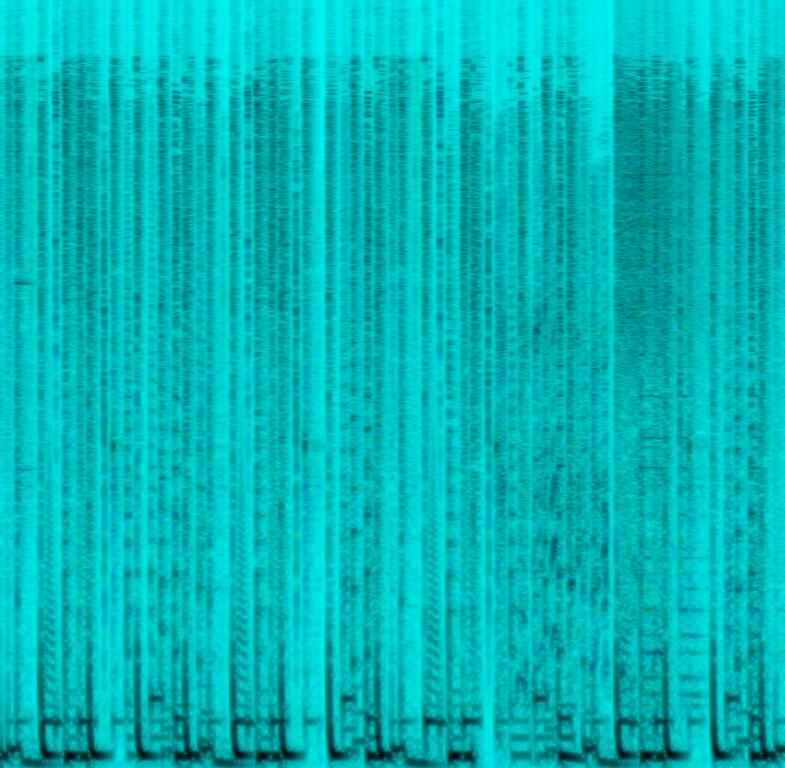
This song is an instrumental. The tempo is fast with boomy bass lines, slick drumming, digital drum rhythm; keyboard harmony, synthesiser arrangements and sound of a woman laughing. The song is electric, vibrant ,youthful ,psychedelic, trippy, hysterical and buoyant with a dance groove. This song is an EDM/Synth pop.